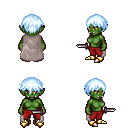
a pixel art fantasy rpg character, female body template, orc, green skin, gray cape, red pants, white cyan short bangs hairstyle, gold boots, dagger, four views (front, back, left, right), 2x2 character sprite sheet, small pixel art, hard edges, no anti-aliasing